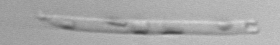
Label: Eucampia_morphytype1